【题型】解答题　【知识点】平面几何　【难度】medium
已知：如图, 在 $\triangle ABC$ 中, $\angle ACB = 90^\circ$, 点 $D$ 是边 $AB$ 的中点, $DE // BC$, $BE // CD$, 连接 $AE$、$CE$。

(1) 求证：$\triangle ADE \cong \triangle CDE$；

(2) 如果 $CE$ 平分 $\angle ACB$, 求证：$AC = 3BC$。

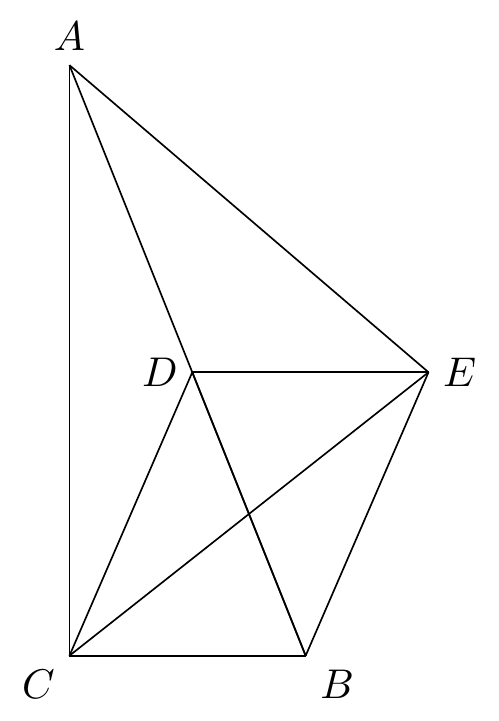
【解答】
解：(1) $\because$ $\angle ACB = 90^\circ$, 点 $D$ 是边 $AB$ 的中点,

$\therefore$ $CD = AD = BD$,

$\because$ $DE // BC$,

$\therefore$ $\angle BDE = \angle DBC$, $\angle CDE + \angle DCB = 180^\circ$,

$\because$ $CD = BD$,

$\therefore$ $\angle DBC = \angle DCB$,

$\therefore$ $\angle BDE = \angle DCB$,

$\because$ $\angle ADE + \angle BDE = 180^\circ$,

$\therefore$ $\angle CDE = \angle ADE$,

在 $\triangle ADE$ 和 $\triangle CDE$ 中,

$\begin{cases}
AD = CD \\
\angle ADE = \angle CDE \\
DE = DE
\end{cases}$

$\therefore$ $\triangle ADE \cong \triangle CDE$(SAS)；

(2) 延长 $CB$ 交 $AE$ 的延长线于点 $F$,

$\because$ $\angle ACB = 90^\circ$, $CE$ 平分 $\angle ACB$,

$\therefore$ $\angle ACE = \angle BCE = 45^\circ$,

$\because$ $\triangle ADE \cong \triangle CDE$,

$\therefore$ $\angle DAE = \angle DCE$,

$\because$ $AD = CD$,

$\therefore$ $\angle DAC = \angle DCA$,

$\therefore$ $\angle EAC = \angle ACE = 45^\circ$,

$\therefore$ $\angle AEC = \angle FEC = 90^\circ$,

在 $\triangle ACE$ 和 $\triangle FCE$ 中,

$\begin{cases}
\angle ACE = \angle BCE \\
CE = CE \\
\angle AEC = \angle FEC
\end{cases}$

$\therefore$ $\triangle ACE \cong \triangle FCE$(ASA),

$\therefore$ $AE = FE$, $AC = FC$,

$\because$ 点 $D$ 是 $AB$ 的中点,

$\therefore$ $DE$ 是 $\triangle ABF$ 的中位线,

$\therefore$ $DE = \frac{1}{2} BF$,

$\because$ $DE // BC$, $BE // CD$,

$\therefore$ 四边形 $DCBE$ 是平行四边形,

$\therefore$ $DE = BC$,

$\therefore$ $BC = \frac{1}{2} BF$,

$\therefore$ $AC = CF = 3BC$。